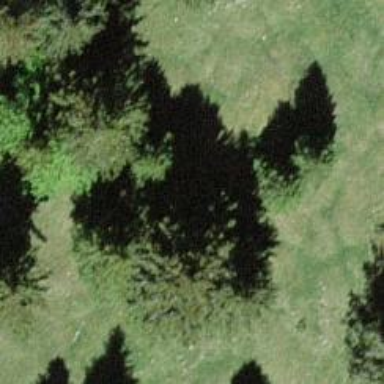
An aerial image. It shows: Needle-leaved tree in its natural environment.